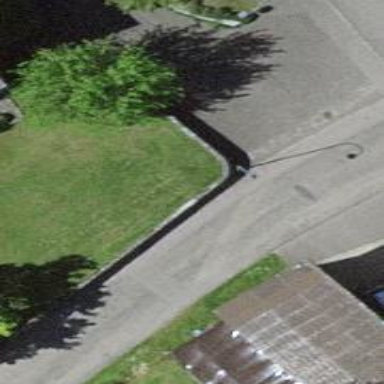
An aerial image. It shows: Unclassified road with asphalt surface. There are no sidewalks along the road.